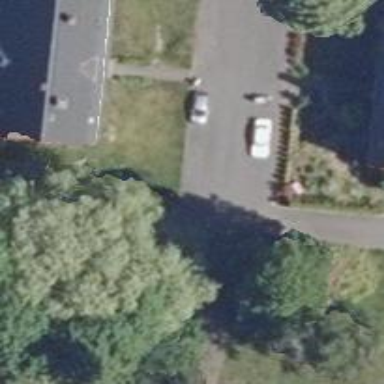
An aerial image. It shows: Asphalt footway.